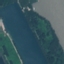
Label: River